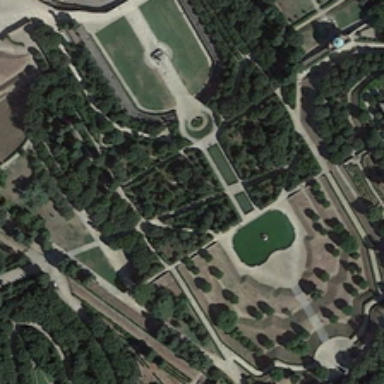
There are many dense trees and lawns around the square .